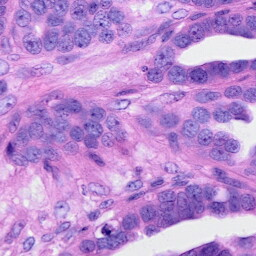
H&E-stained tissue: Ovarian